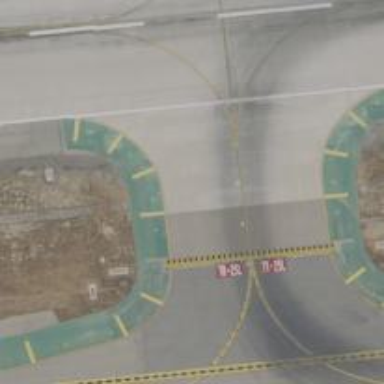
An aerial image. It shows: View of taxiway at the airport.